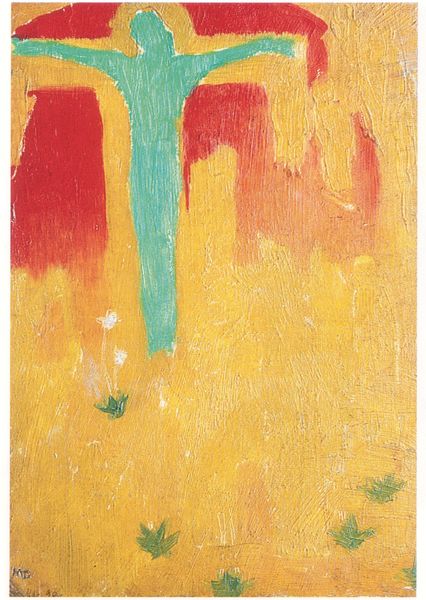
Titel: Christ vert, Christus (grün)
Künstler: Maurice Denis
Institution: Privatbesitz
Schlagwörter: blau, blätter, hand, kopf, körper, mann, schatten, weiß, gelb, grün, ocker, blume, blumen, bunt, hell, licht, orange, türkis, blüten, gras, rasen, rot, wiese, beige, expressionismus, malerei, arm, arme, mensch, hände, signatur, öl, boden, figur, blatt, pflanze, pflanzen, kontrast, rosa, schrift, ecke, komplementär, moderne, abstrakt, flächen, farbe, silhouette, duktus, silouette, umriss, abstrahiert, gauguin, blut, bayern, kreuz, religion, monogramm, buchstaben, fliegend, grasbüschel, pinselduktus, flecken, leib, hängend, christus, jesus, jesus christus, kreuzigung, büschel, balu, gekreuzigt, flächigkeit, auferstehung, matisse, farbigkeit, ausbreiten, goldener schnitt, komplementärfarben, farbflecken, blaue reiter, gekreuzigter, christ, abstakt, fauve, krauz, passion, negativform, golgatha, aquamarin, ikarus, gaugium, kreeuzigung, pflnzen, unbestimmt, winkelflächen, ausdruck